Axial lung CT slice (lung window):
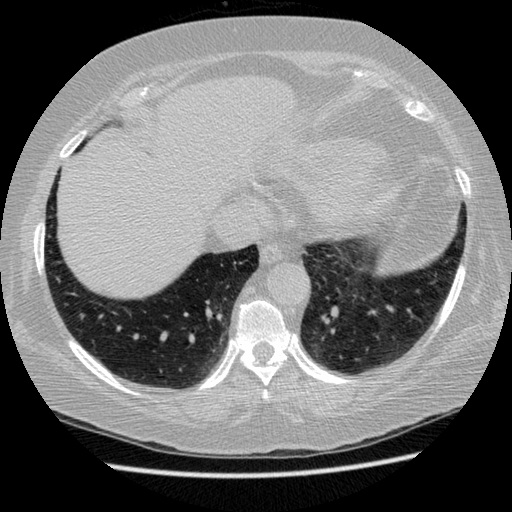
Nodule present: no